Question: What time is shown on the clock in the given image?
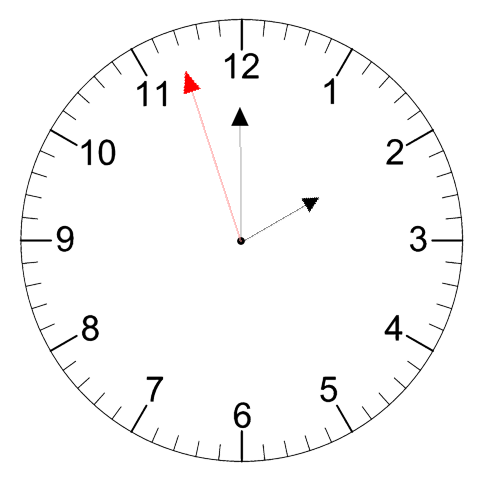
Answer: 01:59:57